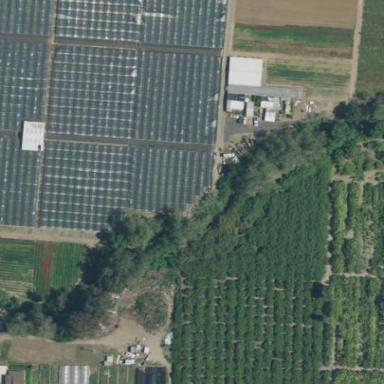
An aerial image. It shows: Orchard filled with avocado trees.